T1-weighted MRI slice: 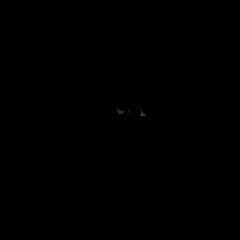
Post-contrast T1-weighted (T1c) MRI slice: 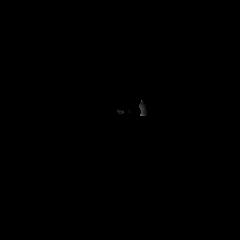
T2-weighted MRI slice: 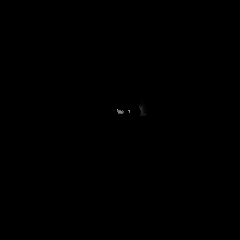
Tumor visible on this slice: no